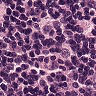
Metastatic tissue present: yes